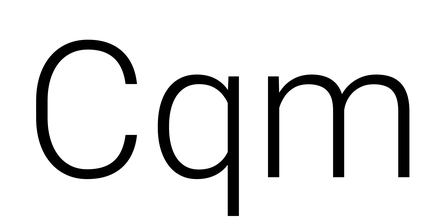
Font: Roboto_Light